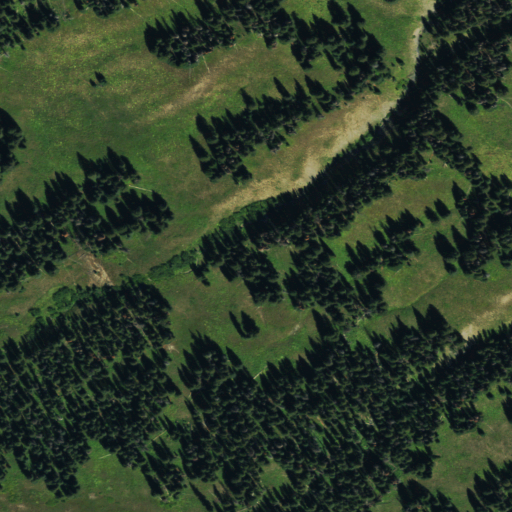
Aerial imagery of plain(s) in Colorado named Schofield Park containing deciduous forest, evergreen forest, and shrub